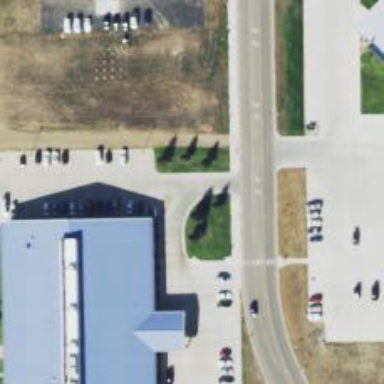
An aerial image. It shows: Driveway leading to service road.